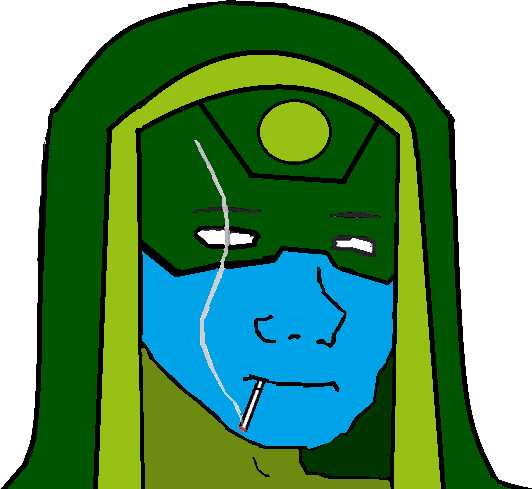
Label: 5_Alien